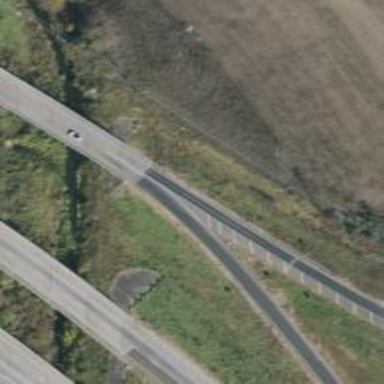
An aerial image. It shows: Motorway link.